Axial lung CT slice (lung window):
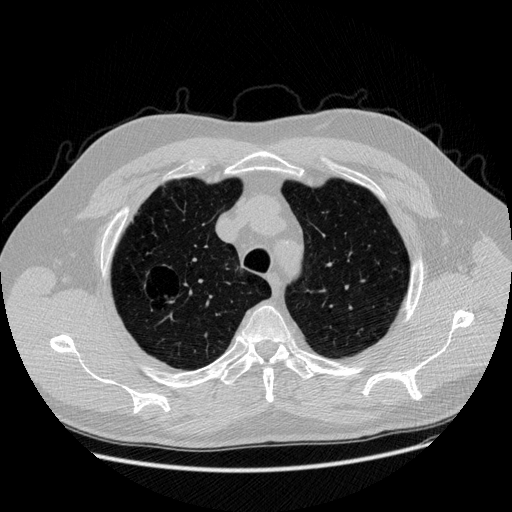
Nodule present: no